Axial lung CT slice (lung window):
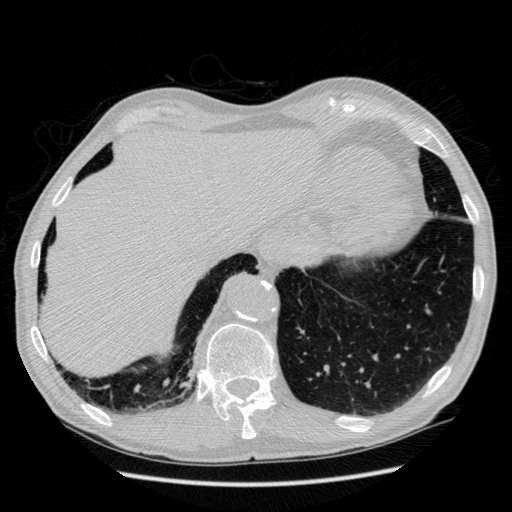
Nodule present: no